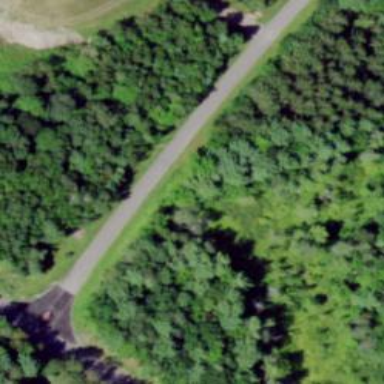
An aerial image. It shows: Unclassified road.